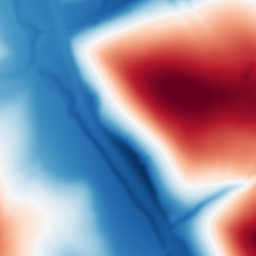
Category: multiscale
Decomposition family: dog_multiscale
Decomposition parameters: sigma_ratio: 2
n_scales: 6
base_sigma: 2
Upsampling method: sinc_blackman
Upsampling parameters: scale: 2
kernel_size: 8
Upsampling scale: 2